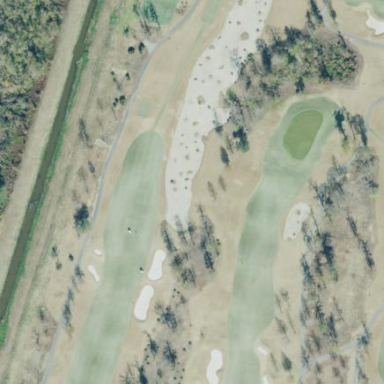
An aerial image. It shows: Sandy area is golf bunker.